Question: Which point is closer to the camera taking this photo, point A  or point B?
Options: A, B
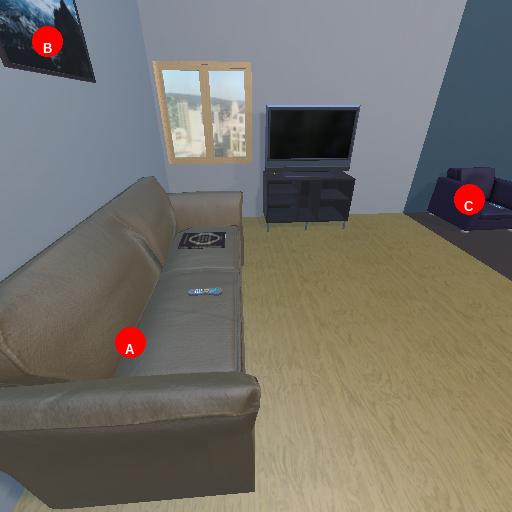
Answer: A